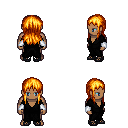
a pixel art fantasy rpg character, male body template, human, dark skin, gray robe, magenta pants, light blonde unkempt hairstyle, white cloth bracers, ghillies, four views (front, back, left, right), 2x2 character sprite sheet, small pixel art, hard edges, no anti-aliasing